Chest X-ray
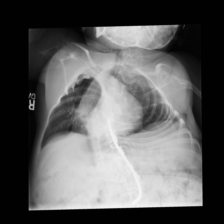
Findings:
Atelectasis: negative
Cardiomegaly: negative
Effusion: negative
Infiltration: negative
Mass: negative
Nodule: negative
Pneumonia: negative
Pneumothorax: negative
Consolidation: negative
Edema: negative
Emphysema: negative
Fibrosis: negative
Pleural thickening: negative
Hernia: negative